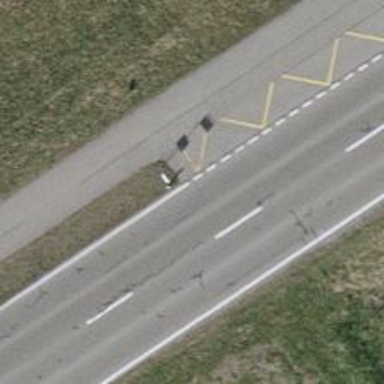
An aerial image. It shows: Bus stop with platform for public transport.